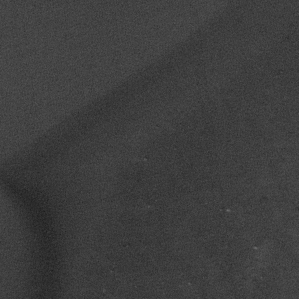
Label: frost